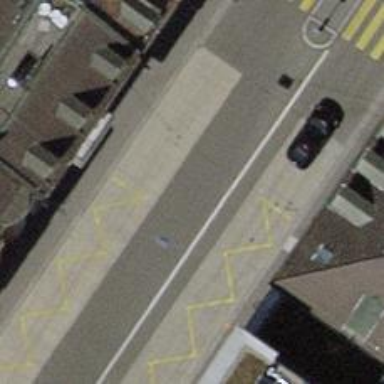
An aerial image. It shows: Trolleybus stop position for public transport.